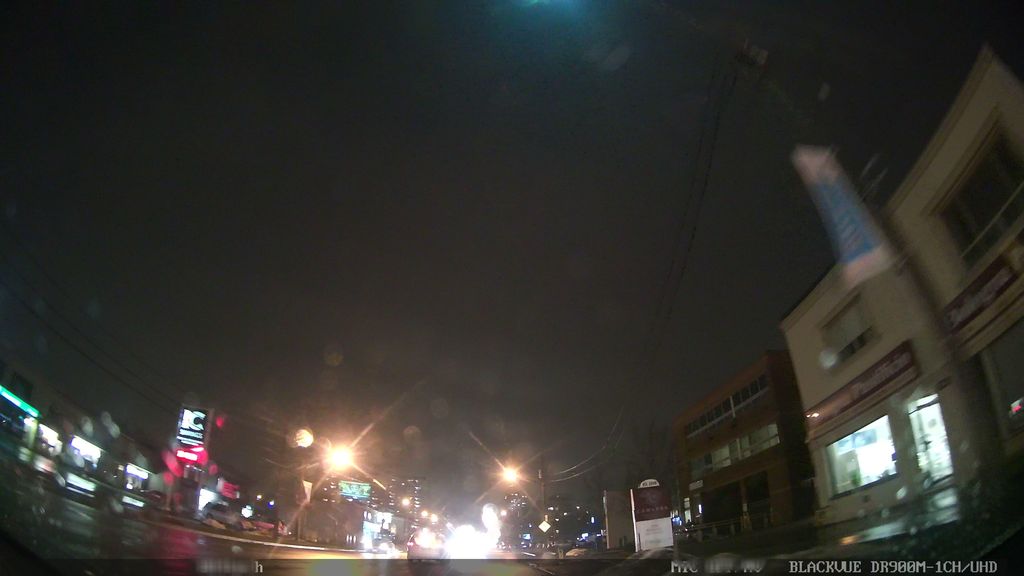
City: toronto